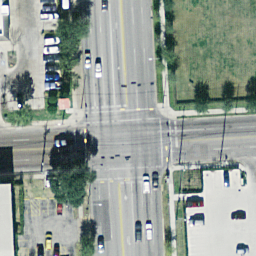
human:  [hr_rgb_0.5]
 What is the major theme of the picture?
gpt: intersection